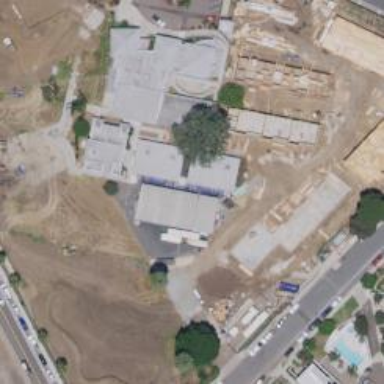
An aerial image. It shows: School.